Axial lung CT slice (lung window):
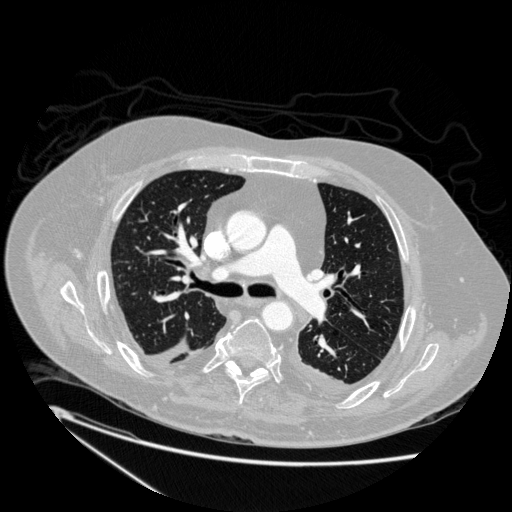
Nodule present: no